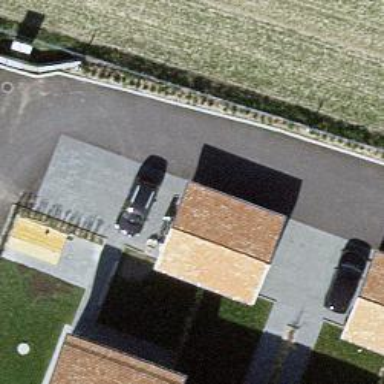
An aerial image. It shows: Carport structure.